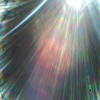
Label: sunburn